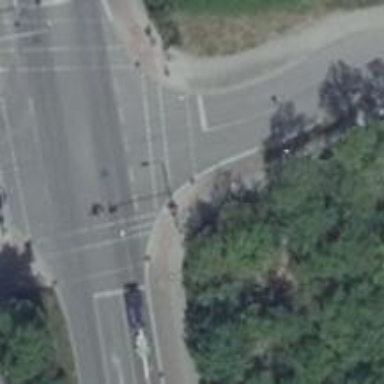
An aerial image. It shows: Road with traffic signals controlling the flow of traffic.